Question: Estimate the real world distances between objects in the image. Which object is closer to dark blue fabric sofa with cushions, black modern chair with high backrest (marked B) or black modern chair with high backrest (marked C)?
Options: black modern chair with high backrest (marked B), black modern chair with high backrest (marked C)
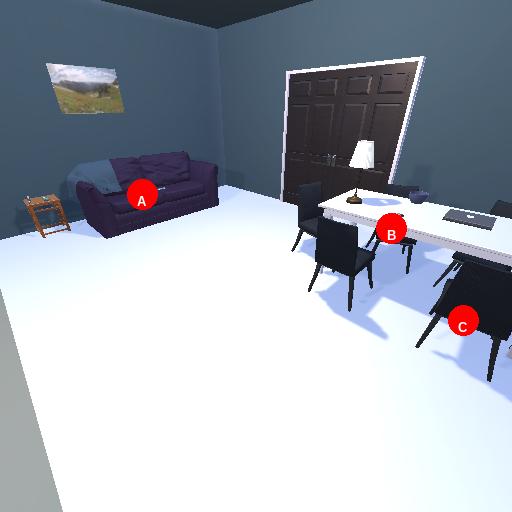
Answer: black modern chair with high backrest (marked B)